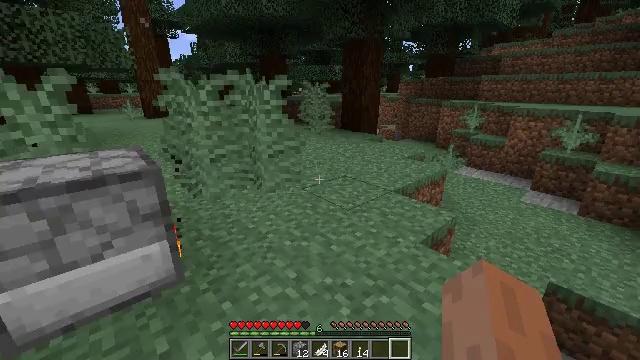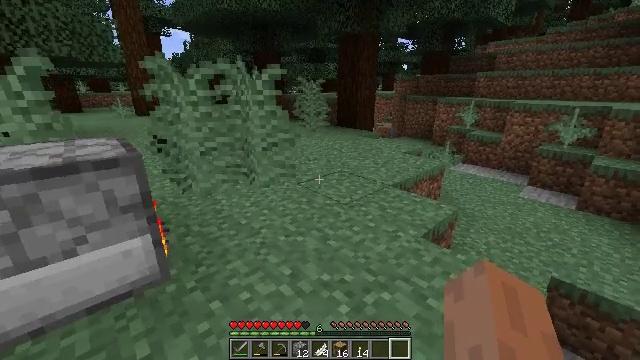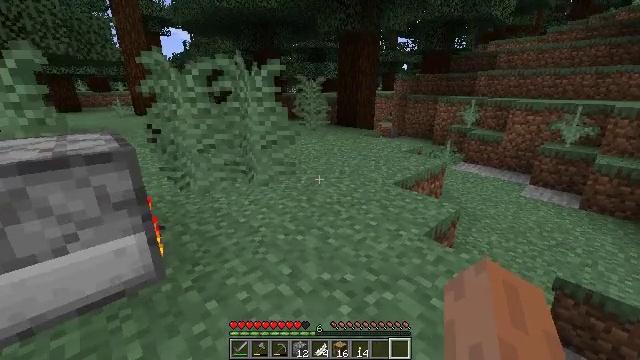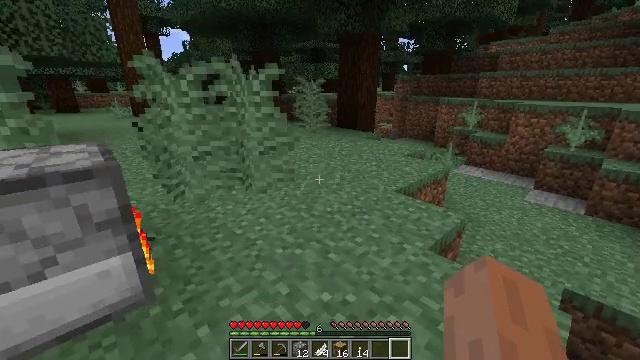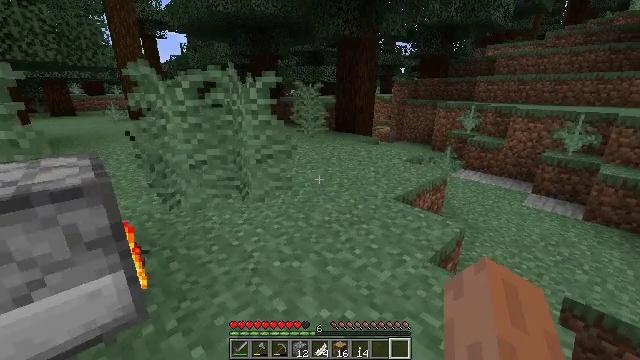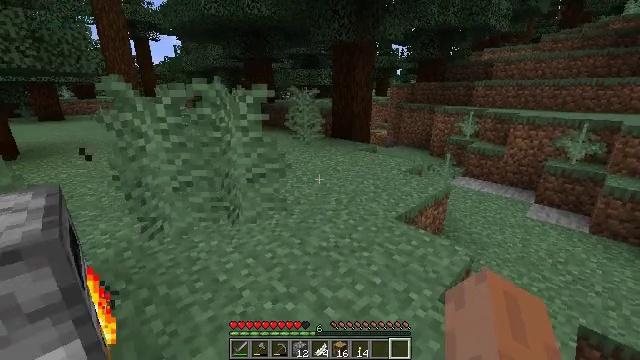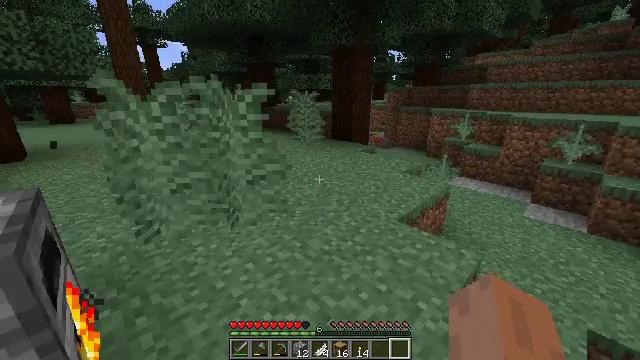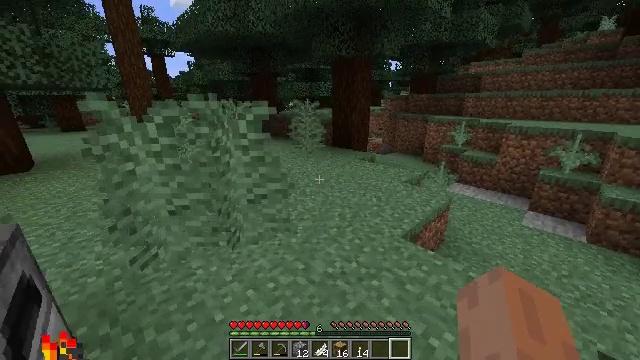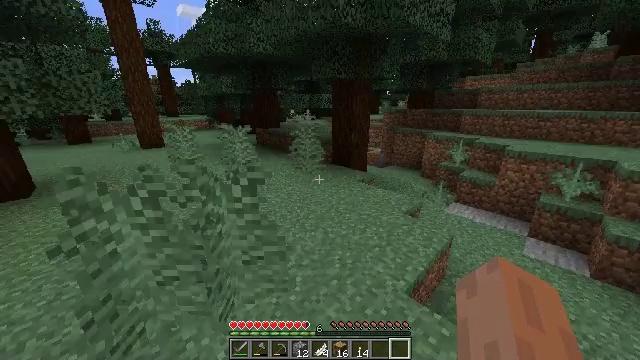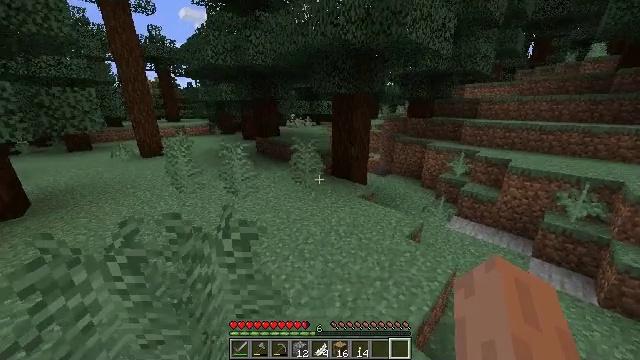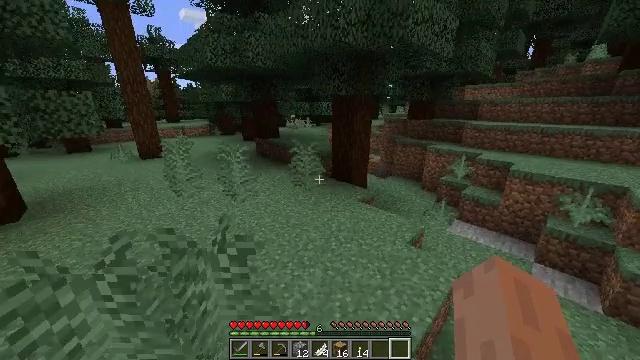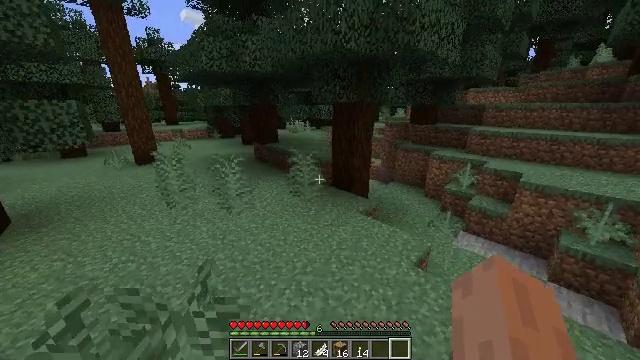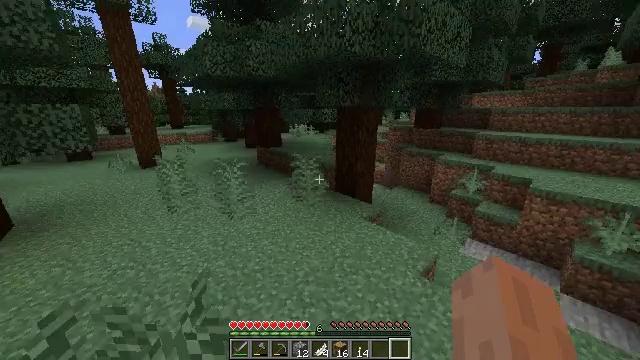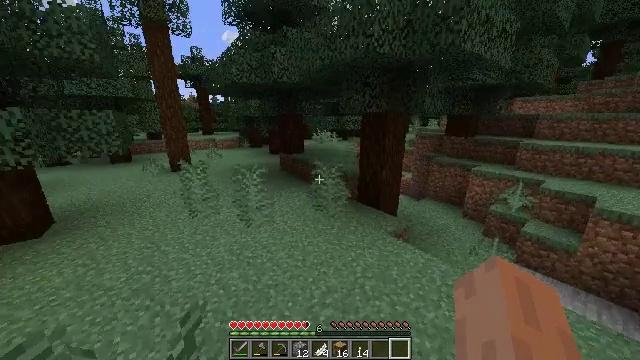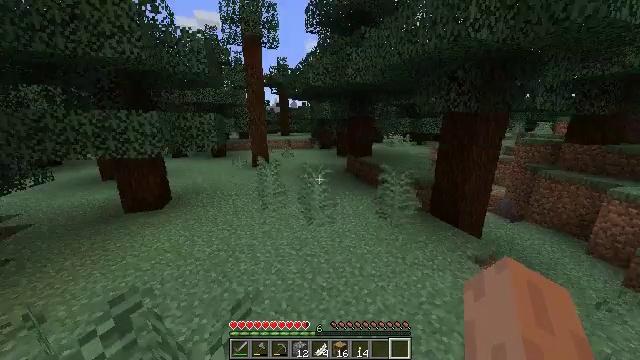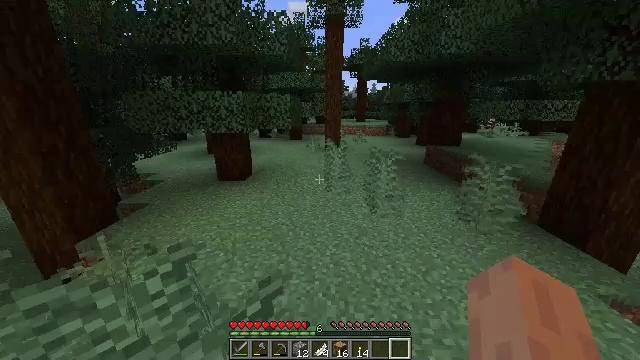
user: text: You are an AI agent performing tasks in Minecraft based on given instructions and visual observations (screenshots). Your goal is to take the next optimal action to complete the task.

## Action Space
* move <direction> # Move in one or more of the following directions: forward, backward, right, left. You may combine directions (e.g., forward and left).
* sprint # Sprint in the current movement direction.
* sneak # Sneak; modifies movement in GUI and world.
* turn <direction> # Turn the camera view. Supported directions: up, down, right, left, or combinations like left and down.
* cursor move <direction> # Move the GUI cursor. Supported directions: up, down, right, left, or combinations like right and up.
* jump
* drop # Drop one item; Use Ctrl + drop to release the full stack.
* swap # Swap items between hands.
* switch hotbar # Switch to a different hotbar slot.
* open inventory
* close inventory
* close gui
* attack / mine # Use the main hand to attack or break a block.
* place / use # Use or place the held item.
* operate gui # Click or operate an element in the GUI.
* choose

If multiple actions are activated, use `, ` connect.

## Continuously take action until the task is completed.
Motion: motion action
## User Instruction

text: Mine the spruce log from the forest.
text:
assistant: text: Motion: move forward, sneak, turn right
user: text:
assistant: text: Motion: move forward
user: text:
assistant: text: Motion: move forward
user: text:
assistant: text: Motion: move forward
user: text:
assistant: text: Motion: move forward, sprint
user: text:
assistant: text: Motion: move forward, sprint
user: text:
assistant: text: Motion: move forward, sprint, jump
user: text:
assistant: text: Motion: move forward, sprint, jump
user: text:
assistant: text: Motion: move forward, sprint, jump
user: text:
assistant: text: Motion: move forward, sprint, jump
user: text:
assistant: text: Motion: move forward, sprint, jump
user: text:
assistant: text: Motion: move forward, sprint, jump
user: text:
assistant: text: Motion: move forward, sprint, turn left and up, jump
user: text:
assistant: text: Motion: move forward, sprint, turn left, jump
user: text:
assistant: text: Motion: move forward, sprint, turn left and down, jump
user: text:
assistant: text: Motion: move forward, sprint, jump
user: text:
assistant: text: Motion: move forward, sprint, jump
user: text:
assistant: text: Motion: move forward, sprint, jump
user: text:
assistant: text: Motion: move forward, sprint, jump
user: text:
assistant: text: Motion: move forward, sprint, jump
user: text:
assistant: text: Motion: move forward, sprint, jump
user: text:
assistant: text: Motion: move forward, sprint, jump
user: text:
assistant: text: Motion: move forward, sprint, jump
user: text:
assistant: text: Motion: move forward, sprint, jump
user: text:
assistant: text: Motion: move forward, sprint, turn right and up, jump
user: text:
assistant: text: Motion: move forward, sprint, turn right and up, jump
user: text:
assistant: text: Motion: move forward, sprint, turn right and up, jump
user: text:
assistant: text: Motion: move forward, sprint, turn right, jump
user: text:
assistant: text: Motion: move forward, sprint, jump
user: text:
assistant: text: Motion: move forward, sprint, jump